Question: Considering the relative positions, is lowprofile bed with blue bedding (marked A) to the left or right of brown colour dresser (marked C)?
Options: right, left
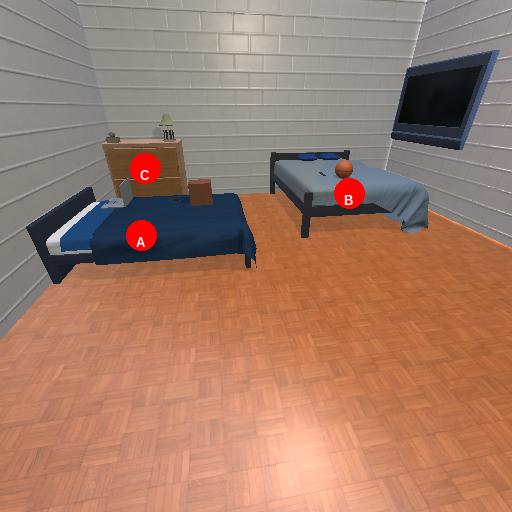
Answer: right